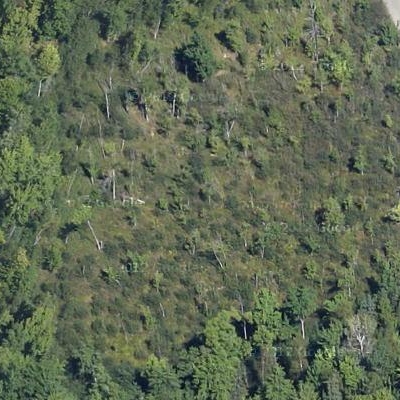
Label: Forest